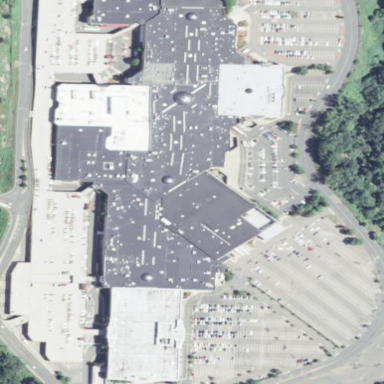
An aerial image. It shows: Retail area.